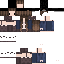
A female human skin with medium skin, wearing brown long hair dressed in a blue hoodie and brown pants, featuring a closed mouth.